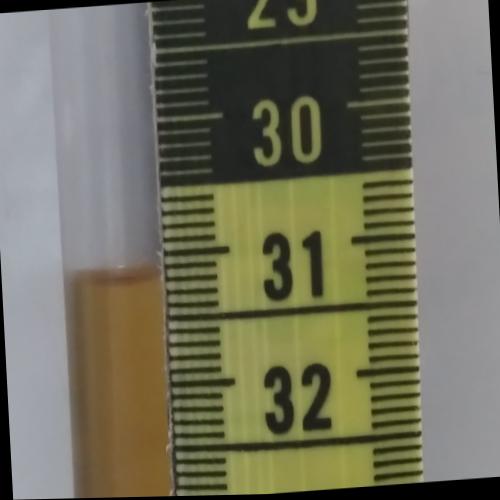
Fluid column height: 31.2 cm